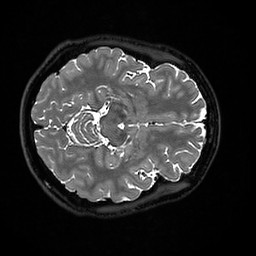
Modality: T2w
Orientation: axial
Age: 32
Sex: female
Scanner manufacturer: ge
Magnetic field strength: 3 T
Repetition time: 3.202 s
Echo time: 0.06596 s